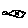
Label: fish